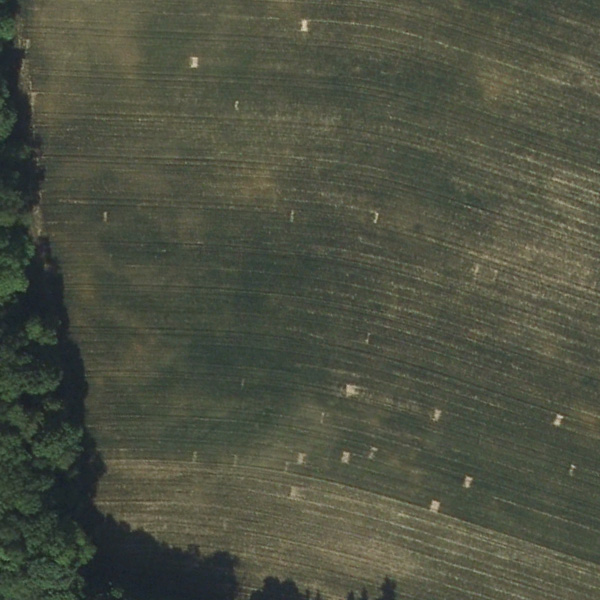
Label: Meadow